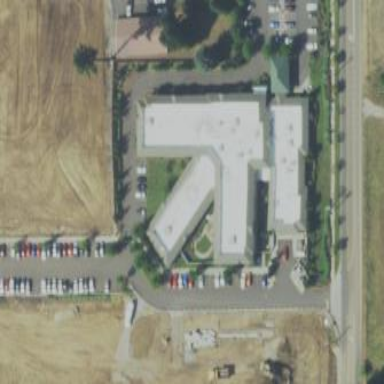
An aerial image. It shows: Building.